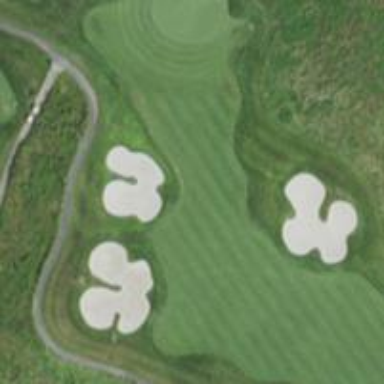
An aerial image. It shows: Golf fairway surrounded by grass.